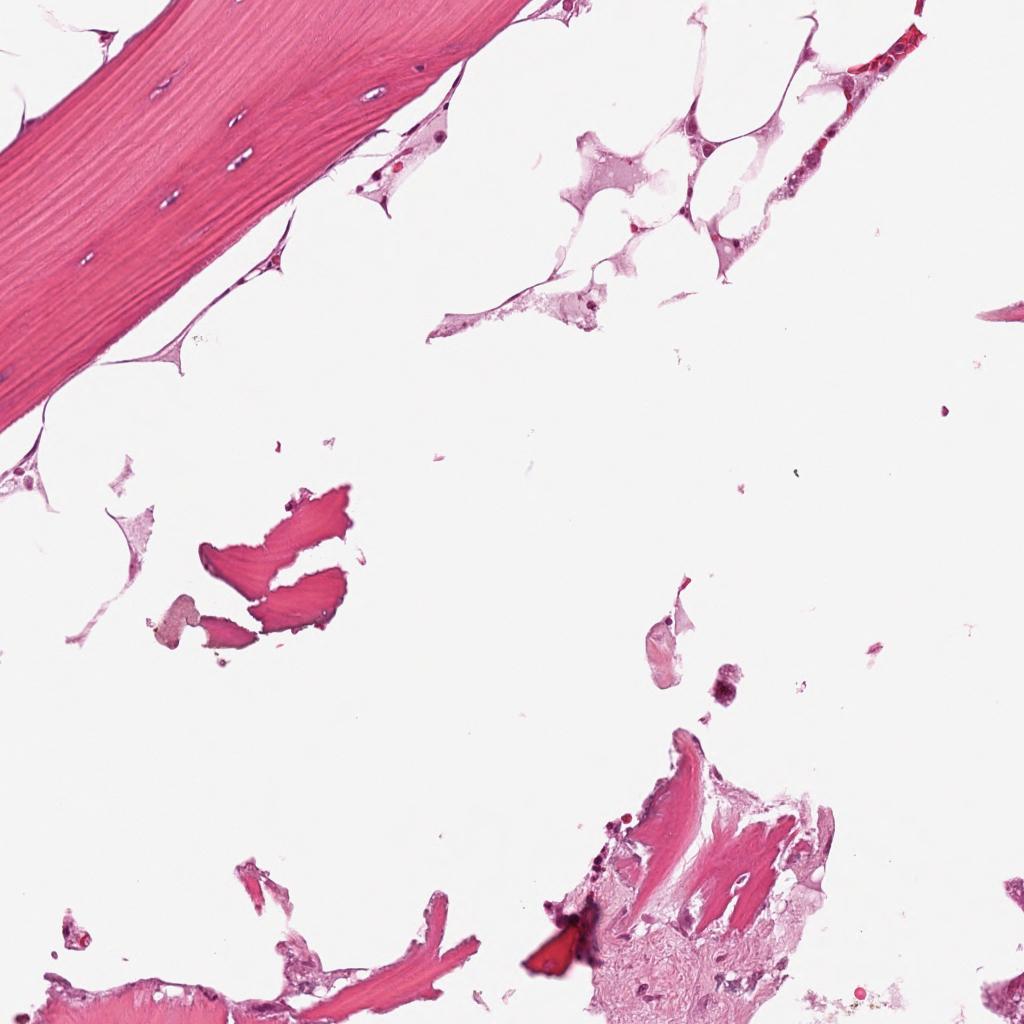
Label: Non-Tumor